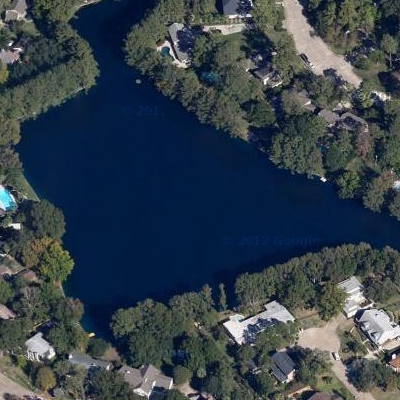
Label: dRiverLake